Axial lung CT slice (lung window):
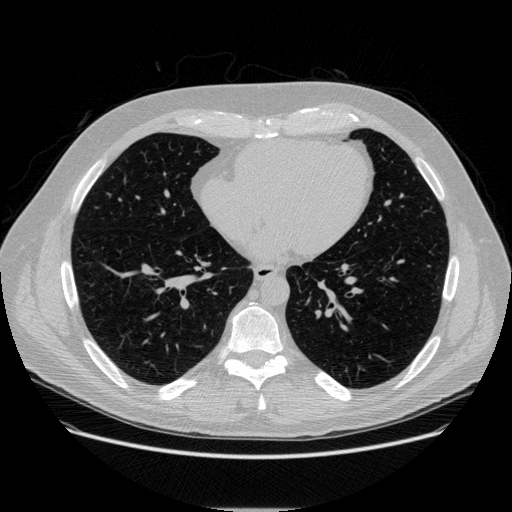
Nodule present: no